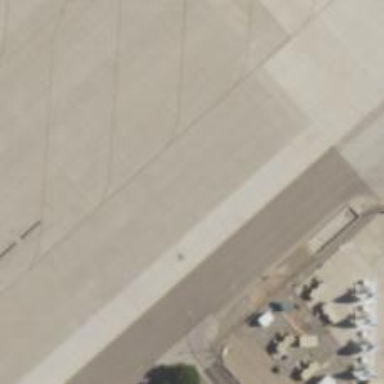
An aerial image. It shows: Image of taxiway at airport.